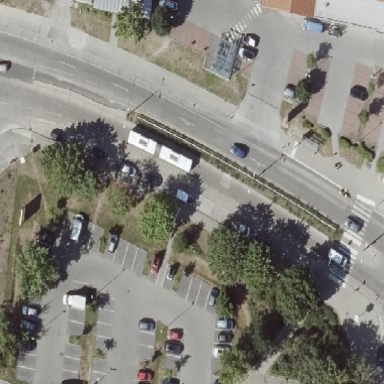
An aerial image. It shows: Street-side parking area with concrete surface. The parking spaces are oriented parallel to the road.